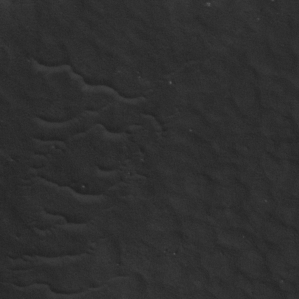
Label: non_frost